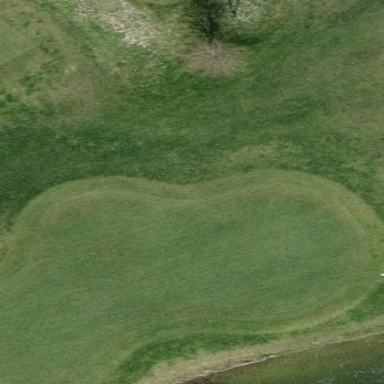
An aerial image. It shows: Golf fairway in the image.